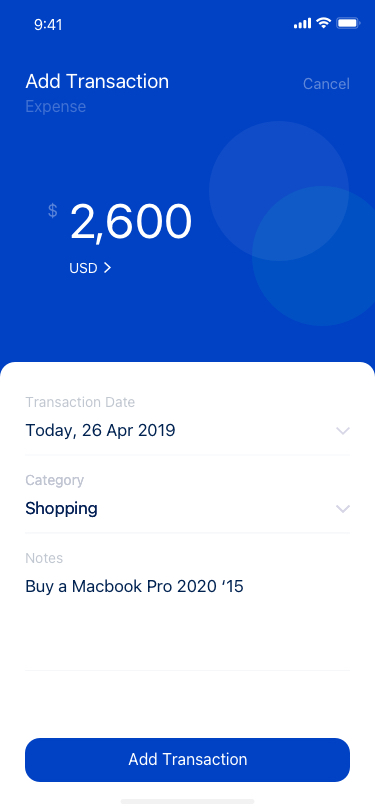
Text in this UI design:
Add Transaction
Expense
Cancel
2,600
$
USD
Transaction Date
Today, 26 Apr 2019
Category
Shopping
Category
Shopping
Notes
Buy a Macbook Pro 2020 ‘15